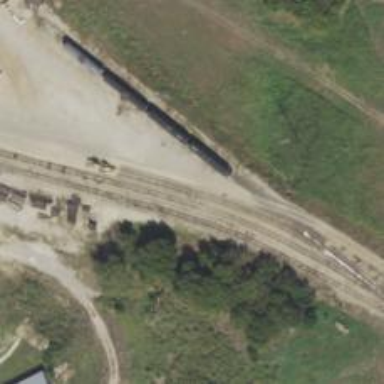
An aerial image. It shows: Railway spur service.